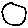
Label: circle